Brain MRI, modality: ceT1
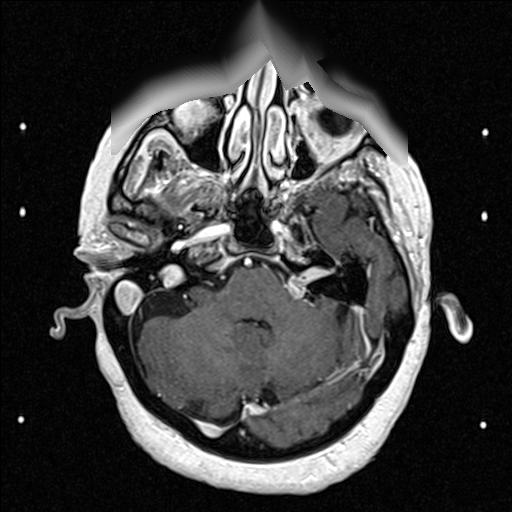